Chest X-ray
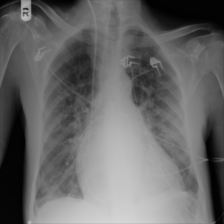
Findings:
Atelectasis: negative
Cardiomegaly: negative
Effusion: positive
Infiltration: positive
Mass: negative
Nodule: negative
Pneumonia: negative
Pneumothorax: negative
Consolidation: negative
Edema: negative
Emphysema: negative
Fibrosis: negative
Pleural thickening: positive
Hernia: negative